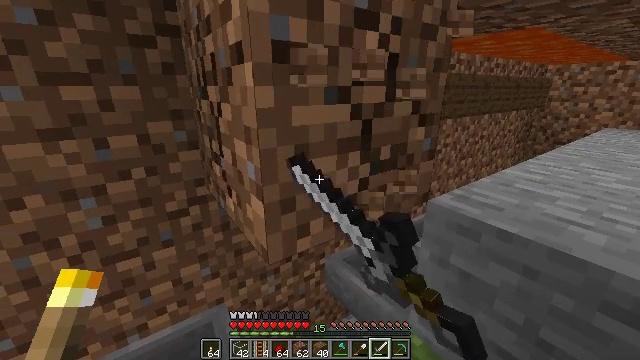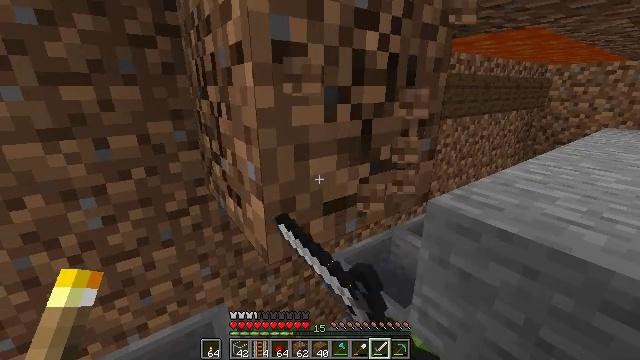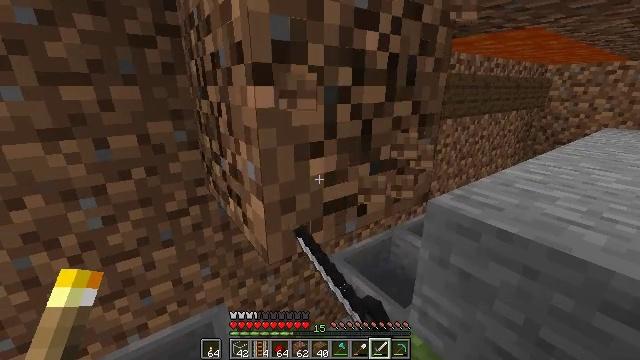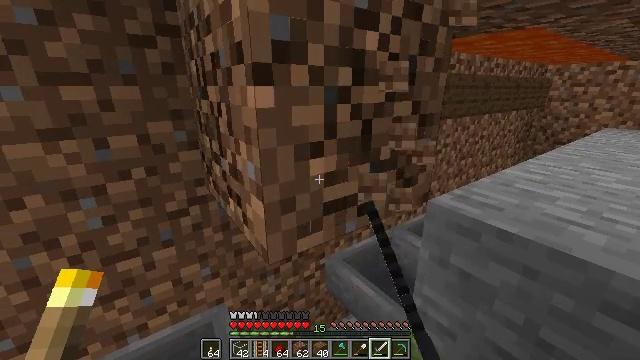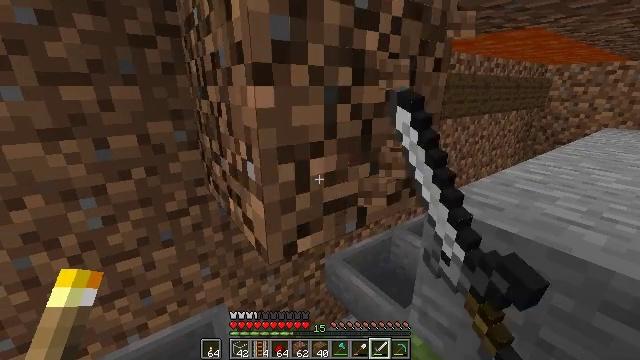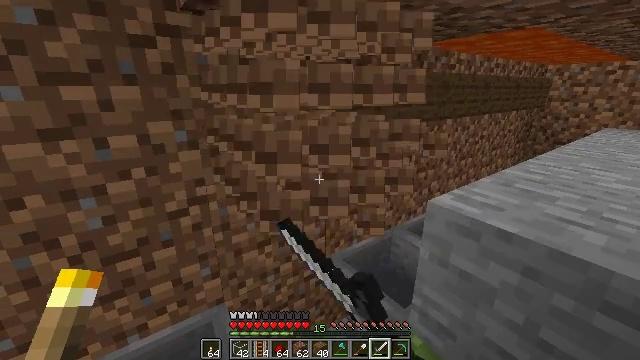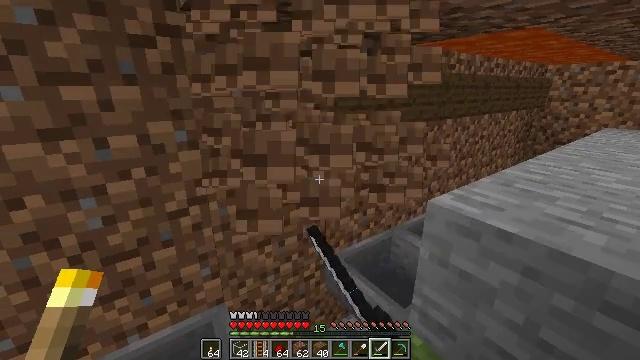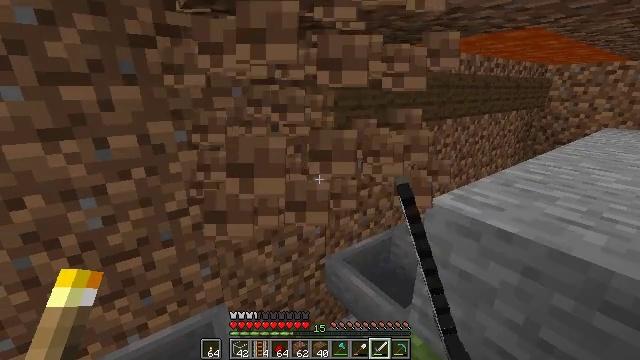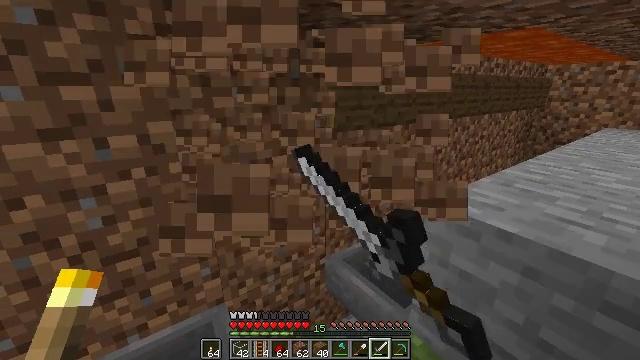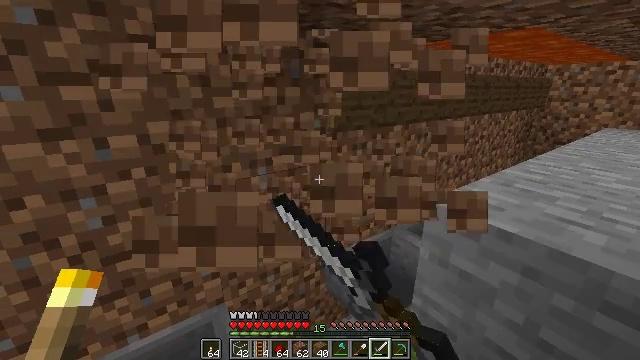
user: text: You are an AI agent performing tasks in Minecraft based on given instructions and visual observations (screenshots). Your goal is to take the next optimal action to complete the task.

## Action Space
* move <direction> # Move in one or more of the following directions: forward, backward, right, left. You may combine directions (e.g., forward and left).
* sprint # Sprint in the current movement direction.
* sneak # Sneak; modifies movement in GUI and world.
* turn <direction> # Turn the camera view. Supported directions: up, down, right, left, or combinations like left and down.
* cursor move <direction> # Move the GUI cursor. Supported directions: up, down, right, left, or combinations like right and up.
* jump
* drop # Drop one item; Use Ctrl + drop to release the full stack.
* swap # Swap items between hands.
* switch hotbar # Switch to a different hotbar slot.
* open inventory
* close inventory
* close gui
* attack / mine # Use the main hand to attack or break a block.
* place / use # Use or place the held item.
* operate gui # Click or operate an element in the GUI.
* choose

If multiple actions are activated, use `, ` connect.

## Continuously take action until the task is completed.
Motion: motion action
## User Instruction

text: Collect dirt by holding left button.
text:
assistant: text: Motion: attack / mine
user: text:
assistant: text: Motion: attack / mine
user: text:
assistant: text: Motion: attack / mine
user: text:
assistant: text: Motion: attack / mine
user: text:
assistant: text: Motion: attack / mine
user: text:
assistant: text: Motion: attack / mine
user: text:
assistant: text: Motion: attack / mine
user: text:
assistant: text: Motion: attack / mine
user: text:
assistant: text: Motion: attack / mine
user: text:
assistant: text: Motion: attack / mine